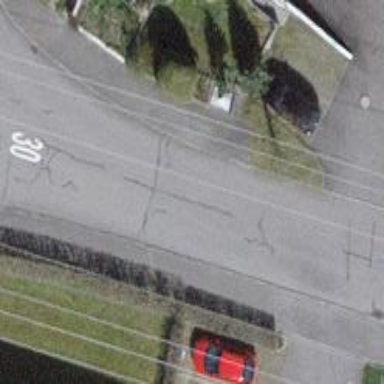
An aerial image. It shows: Residential road with asphalt surface. There are separate sidewalks on both sides of the road.